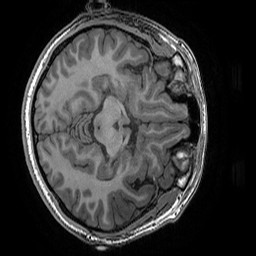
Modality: T1w
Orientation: axial
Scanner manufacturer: ge
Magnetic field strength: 3 T
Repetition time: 0.008184 s
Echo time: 0.003192 s